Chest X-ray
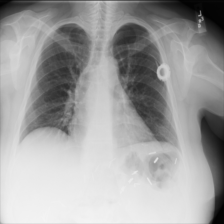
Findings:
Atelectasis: negative
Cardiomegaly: negative
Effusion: negative
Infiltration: negative
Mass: negative
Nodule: negative
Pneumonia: negative
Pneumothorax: negative
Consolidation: negative
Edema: negative
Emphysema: negative
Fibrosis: negative
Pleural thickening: negative
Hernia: negative